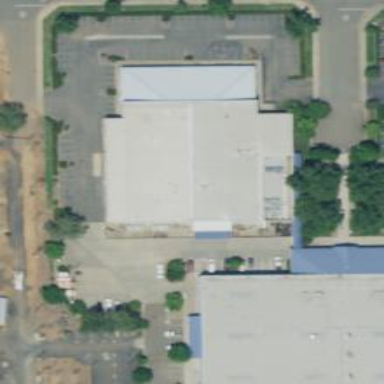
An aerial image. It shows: Warehouse building.